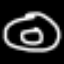
Label: donut